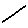
Label: line